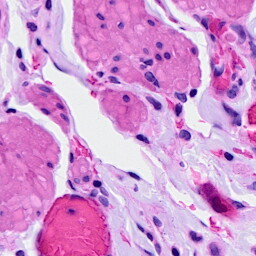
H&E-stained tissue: Ovarian